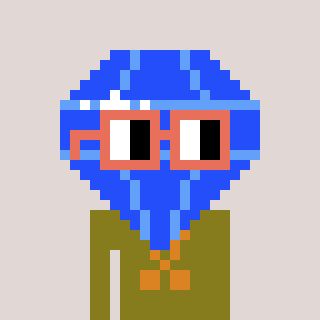
a pixel art character with square orange glasses, a blue diamond-shaped head and a gunk-colored body on a warm background